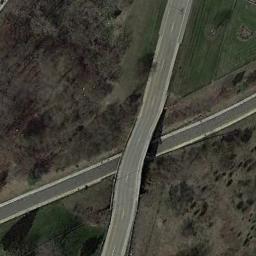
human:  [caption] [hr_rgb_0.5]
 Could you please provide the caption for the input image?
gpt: Many trees are beside the overpass .

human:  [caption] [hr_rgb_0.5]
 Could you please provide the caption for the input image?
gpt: An overpass is bent into two circles .

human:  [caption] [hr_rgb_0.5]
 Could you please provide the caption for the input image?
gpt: The overpass is next to the bare land and some trees .

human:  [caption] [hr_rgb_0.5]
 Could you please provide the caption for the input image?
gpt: The cross-line overpass is over the road on the green space .

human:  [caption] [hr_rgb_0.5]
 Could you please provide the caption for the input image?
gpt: There are green lawns and some brown bushes beside the overpass .